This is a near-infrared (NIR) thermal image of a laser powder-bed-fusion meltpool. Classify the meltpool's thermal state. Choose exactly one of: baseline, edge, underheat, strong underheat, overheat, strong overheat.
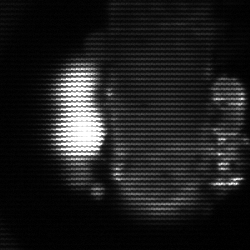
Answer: strong underheat